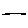
Label: line